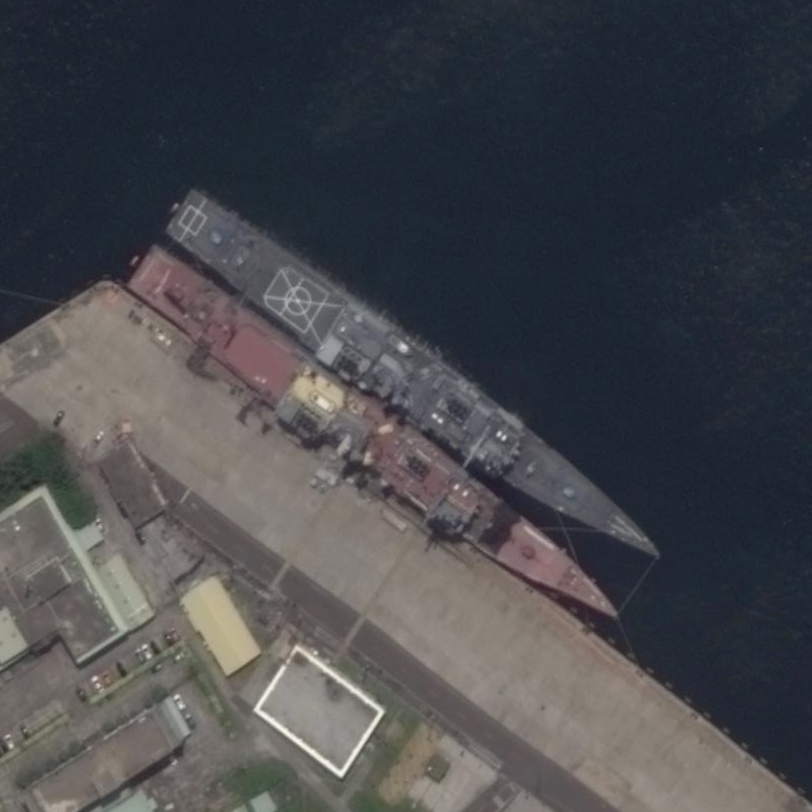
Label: cruiser